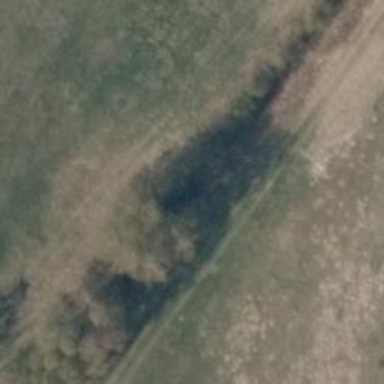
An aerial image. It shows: Row of trees in natural setting.